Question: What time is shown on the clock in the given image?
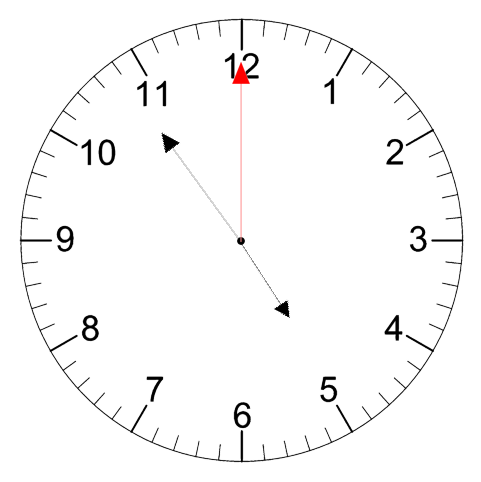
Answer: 04:54:00